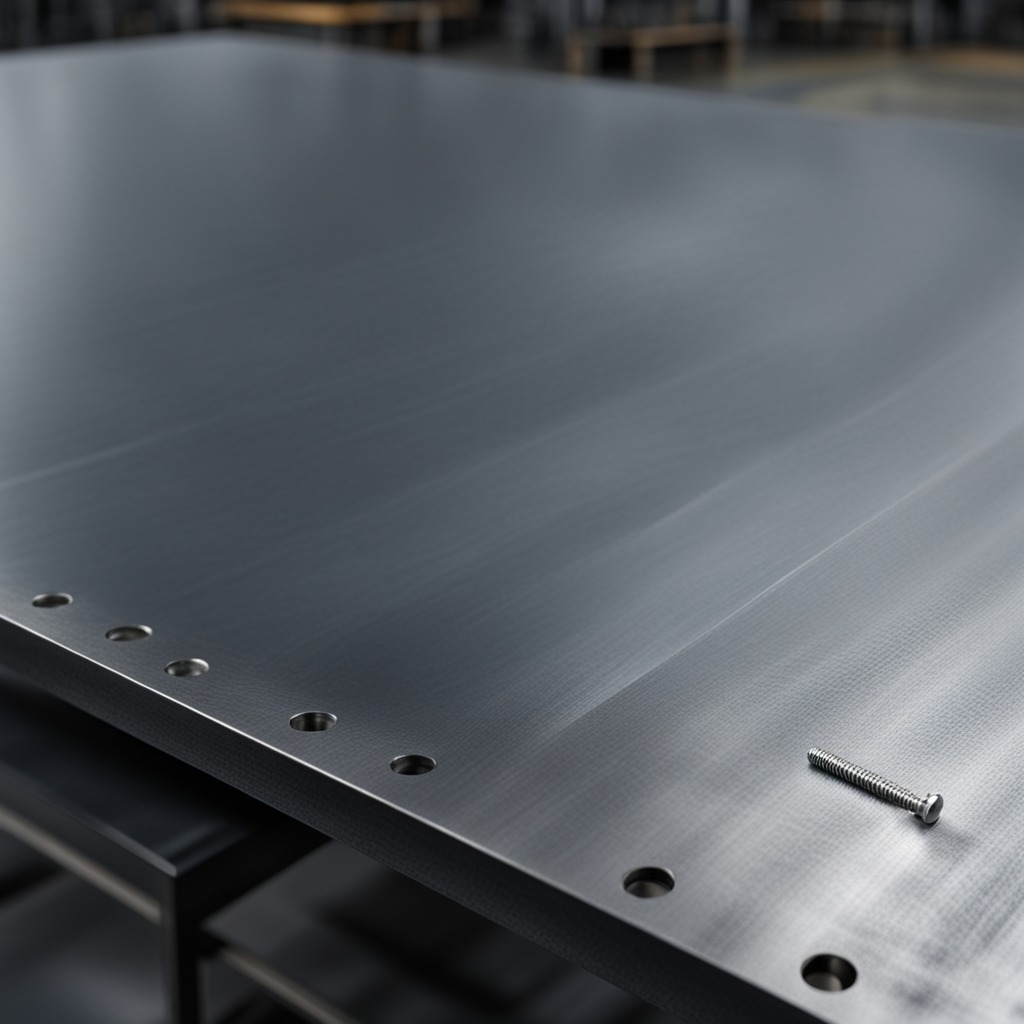
A metal screw is lying on the cold steel table in a mining workshop.